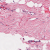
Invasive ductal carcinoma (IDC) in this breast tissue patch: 0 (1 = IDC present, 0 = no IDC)